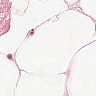
Metastatic tissue present: no